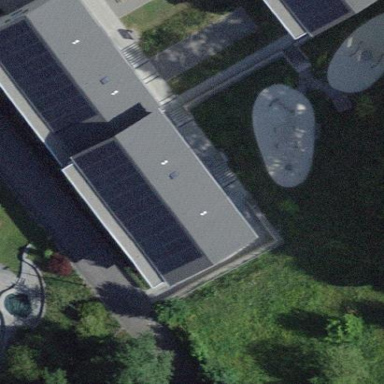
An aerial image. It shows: Solar power generator.